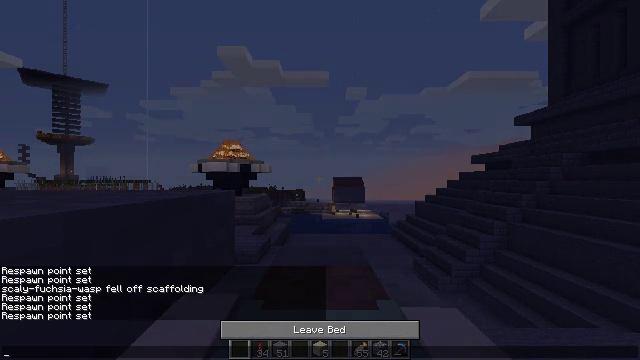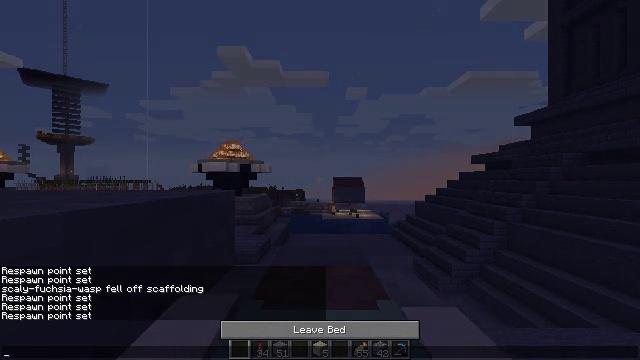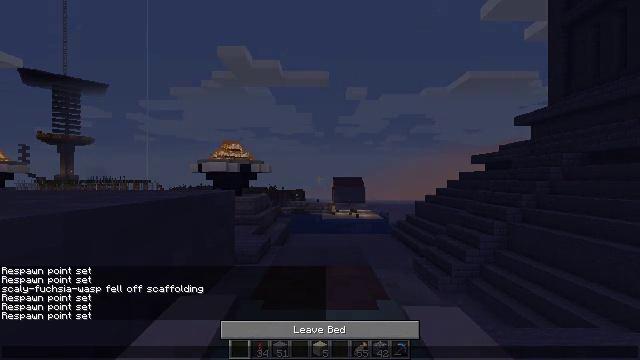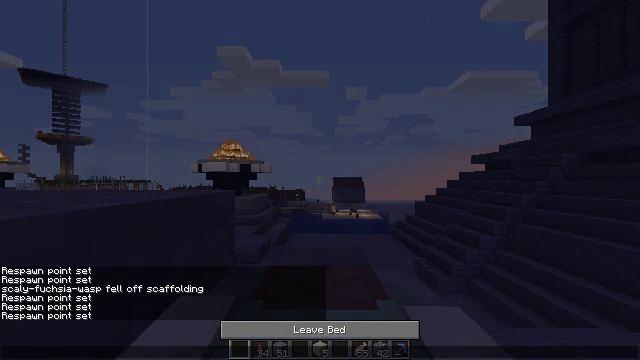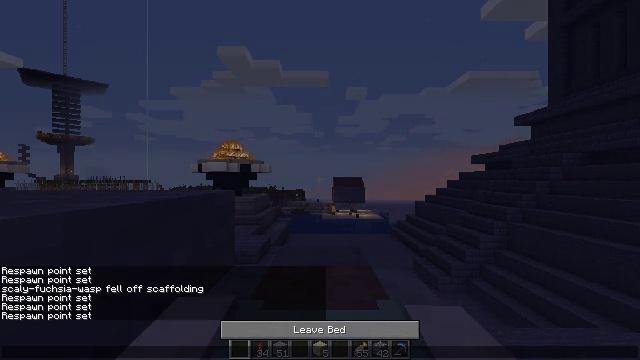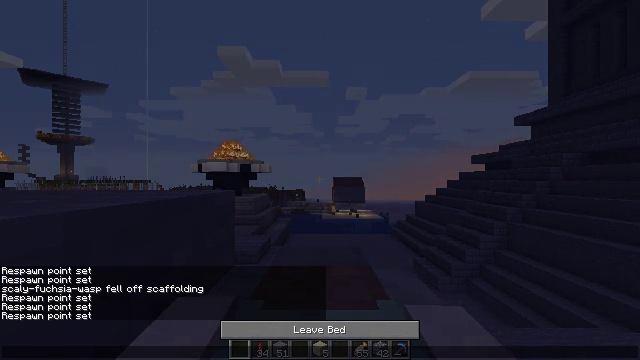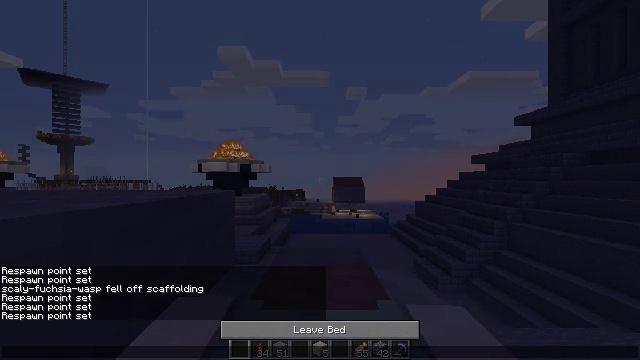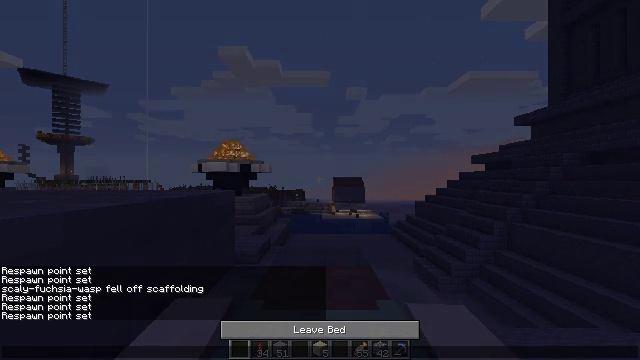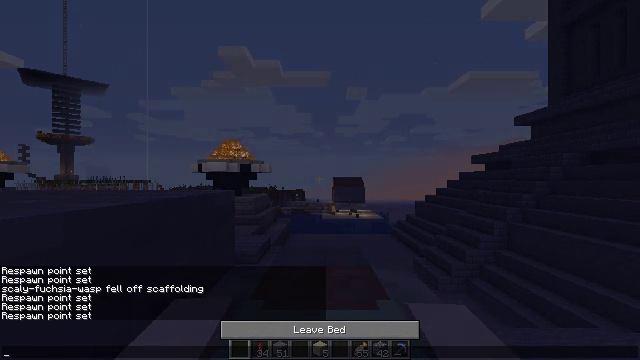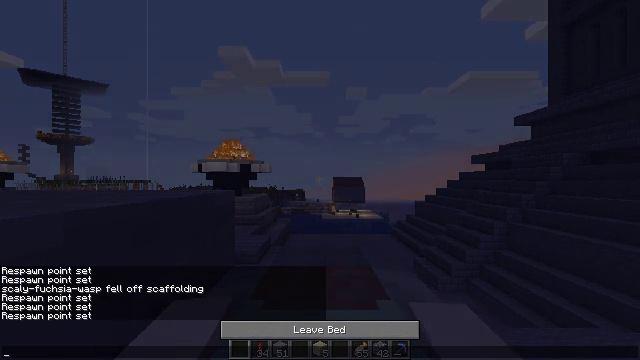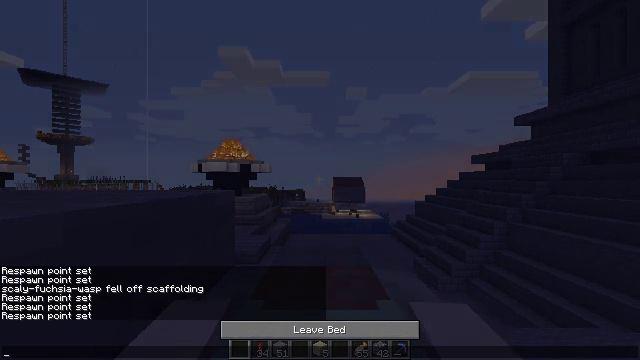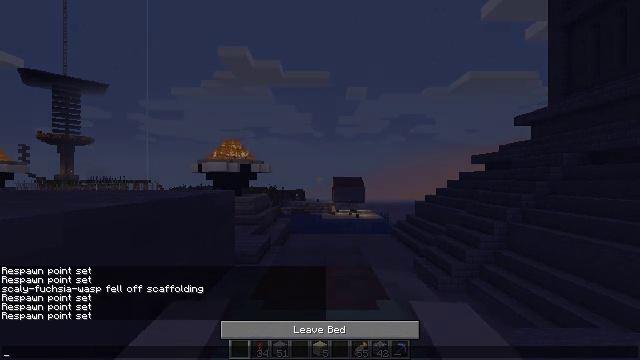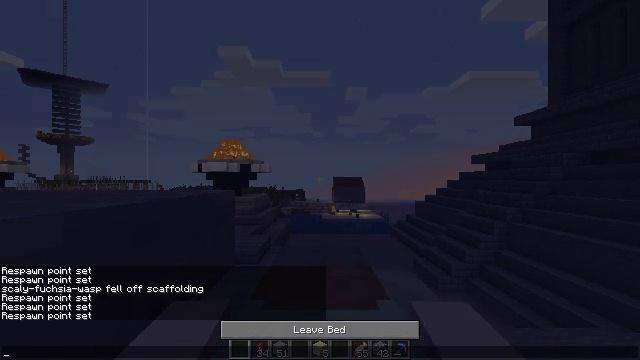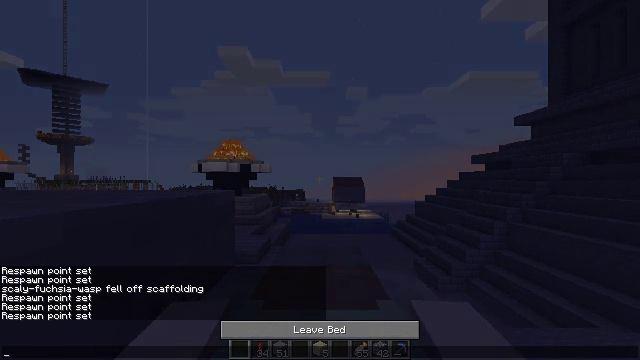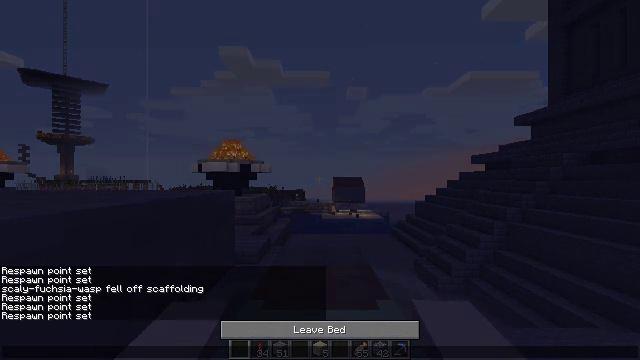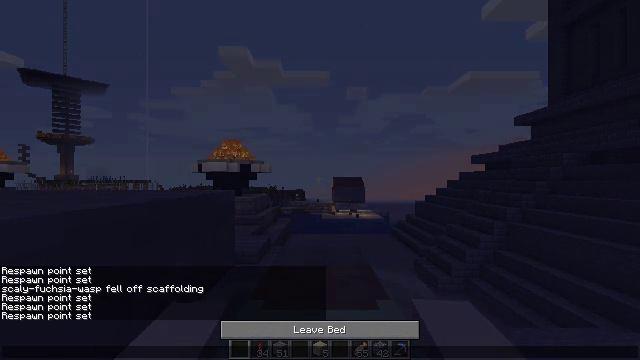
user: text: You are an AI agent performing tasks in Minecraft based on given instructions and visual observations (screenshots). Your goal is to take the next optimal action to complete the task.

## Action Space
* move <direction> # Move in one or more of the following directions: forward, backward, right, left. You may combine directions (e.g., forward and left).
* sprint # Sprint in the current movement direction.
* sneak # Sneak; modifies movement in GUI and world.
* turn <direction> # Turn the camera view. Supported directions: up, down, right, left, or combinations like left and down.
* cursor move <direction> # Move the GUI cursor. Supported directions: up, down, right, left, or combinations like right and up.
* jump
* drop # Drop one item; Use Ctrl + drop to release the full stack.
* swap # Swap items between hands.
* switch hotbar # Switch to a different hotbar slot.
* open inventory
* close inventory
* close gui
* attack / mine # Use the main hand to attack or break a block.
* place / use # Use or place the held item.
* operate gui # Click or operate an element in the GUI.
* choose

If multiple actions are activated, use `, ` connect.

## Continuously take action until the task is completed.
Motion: motion action
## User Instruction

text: Mine the light gray bed.
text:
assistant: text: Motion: no_op
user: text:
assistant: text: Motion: no_op
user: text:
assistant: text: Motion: no_op
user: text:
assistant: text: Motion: no_op
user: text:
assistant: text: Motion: no_op
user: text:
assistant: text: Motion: no_op
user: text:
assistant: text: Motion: no_op
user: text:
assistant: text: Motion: no_op
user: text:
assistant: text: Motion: no_op
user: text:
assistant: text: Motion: no_op
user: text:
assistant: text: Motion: no_op
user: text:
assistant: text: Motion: no_op
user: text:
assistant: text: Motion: no_op
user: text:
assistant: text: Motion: no_op
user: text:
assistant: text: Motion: no_op
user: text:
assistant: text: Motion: no_op
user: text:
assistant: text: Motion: no_op
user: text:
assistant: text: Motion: no_op
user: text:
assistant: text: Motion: no_op
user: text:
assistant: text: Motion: no_op
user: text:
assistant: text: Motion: no_op
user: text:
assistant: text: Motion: no_op
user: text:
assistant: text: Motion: no_op
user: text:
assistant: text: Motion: no_op
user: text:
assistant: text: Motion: no_op
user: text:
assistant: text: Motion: no_op
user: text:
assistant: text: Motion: no_op
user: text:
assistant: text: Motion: no_op
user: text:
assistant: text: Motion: no_op
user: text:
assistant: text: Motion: no_op